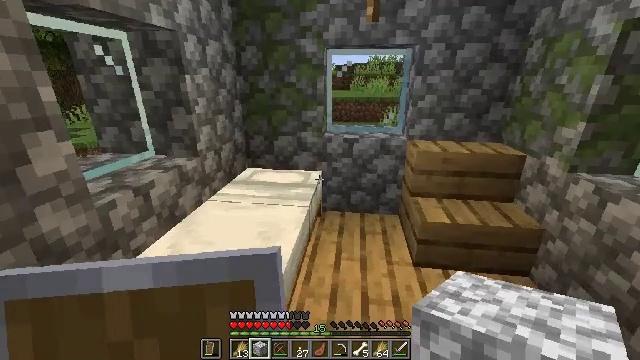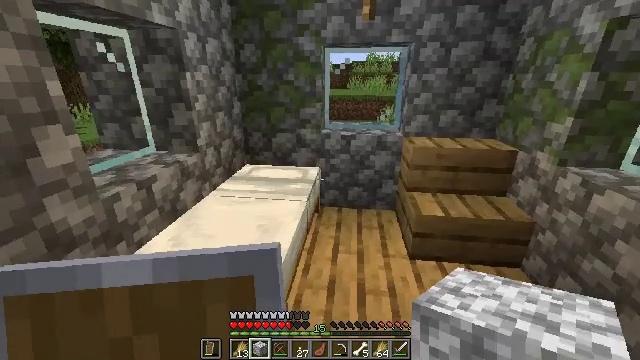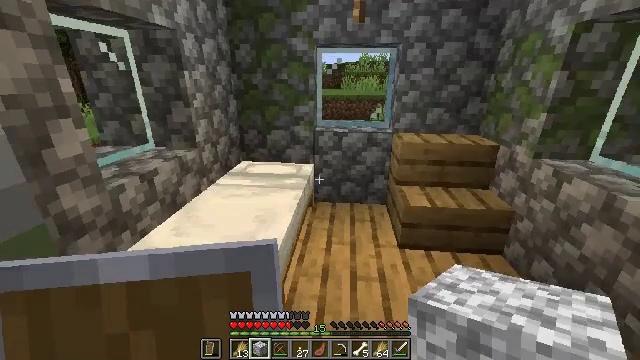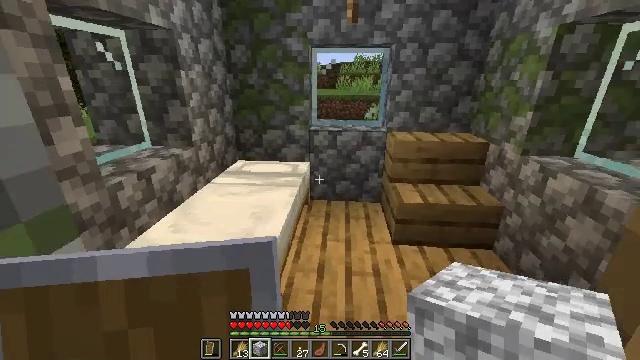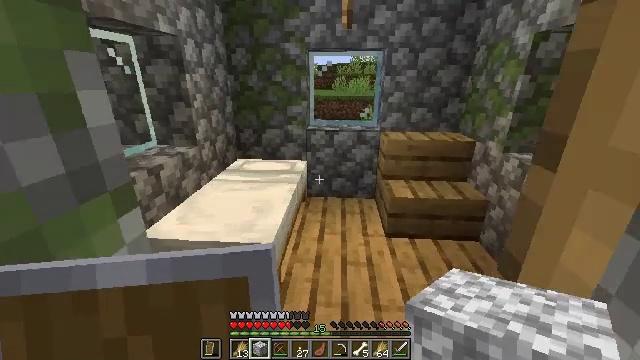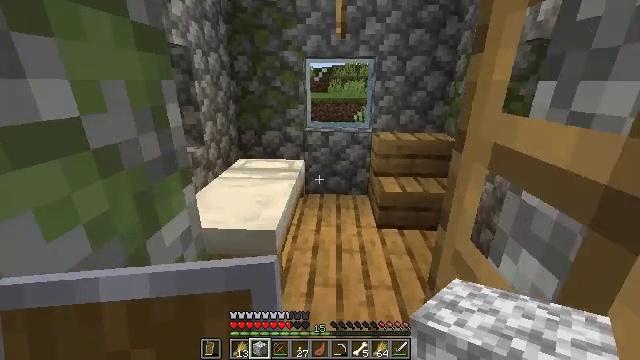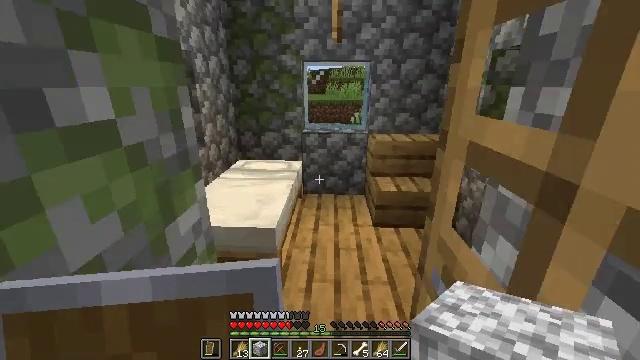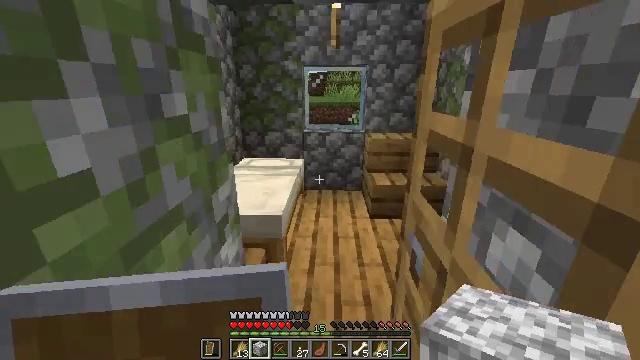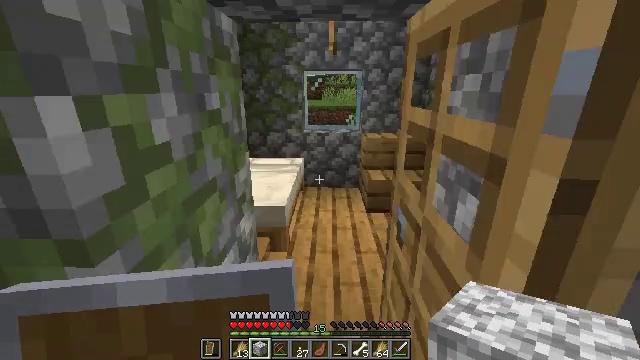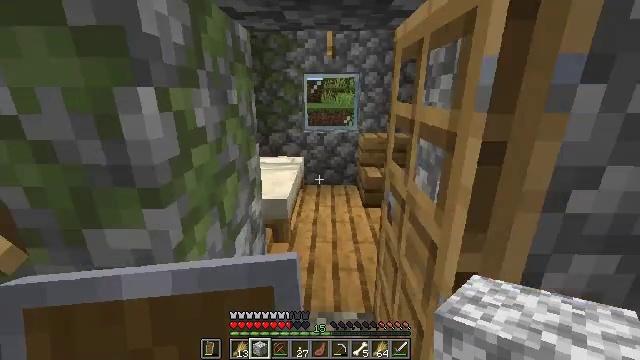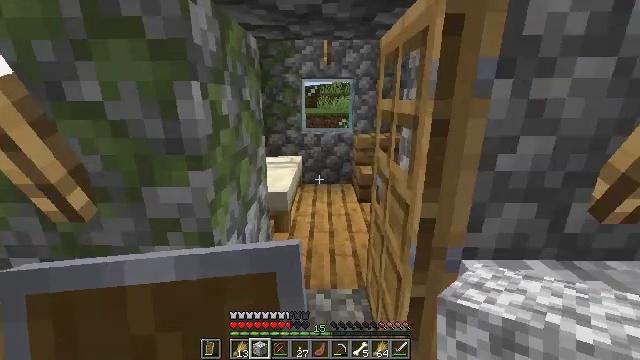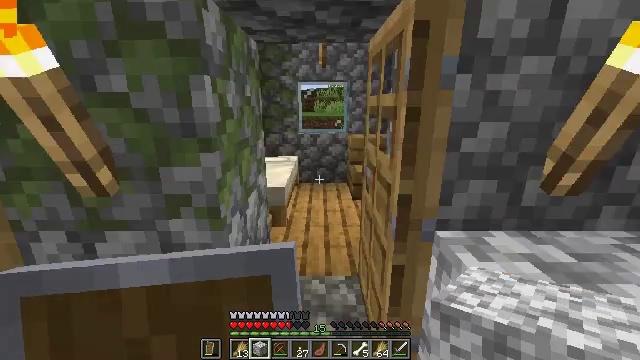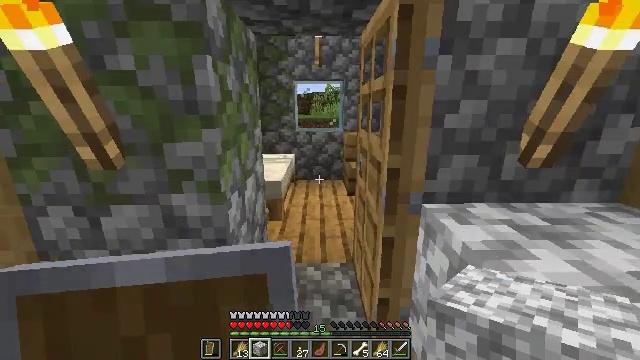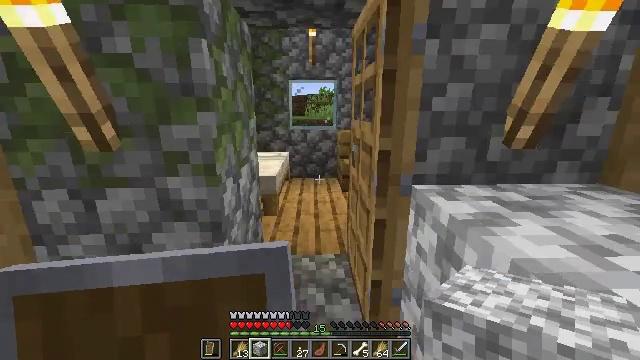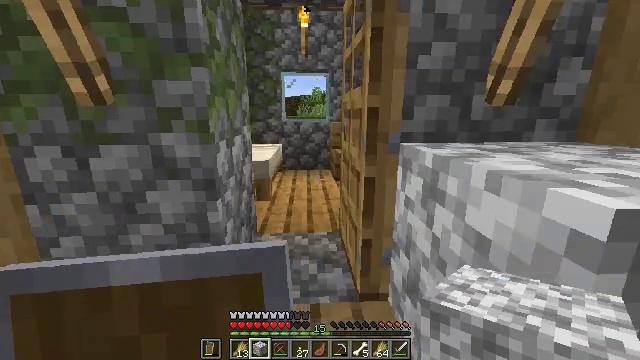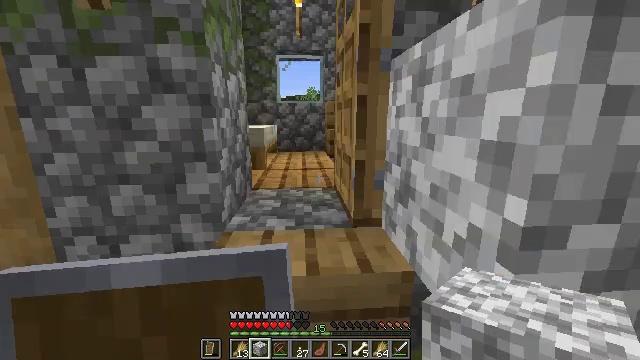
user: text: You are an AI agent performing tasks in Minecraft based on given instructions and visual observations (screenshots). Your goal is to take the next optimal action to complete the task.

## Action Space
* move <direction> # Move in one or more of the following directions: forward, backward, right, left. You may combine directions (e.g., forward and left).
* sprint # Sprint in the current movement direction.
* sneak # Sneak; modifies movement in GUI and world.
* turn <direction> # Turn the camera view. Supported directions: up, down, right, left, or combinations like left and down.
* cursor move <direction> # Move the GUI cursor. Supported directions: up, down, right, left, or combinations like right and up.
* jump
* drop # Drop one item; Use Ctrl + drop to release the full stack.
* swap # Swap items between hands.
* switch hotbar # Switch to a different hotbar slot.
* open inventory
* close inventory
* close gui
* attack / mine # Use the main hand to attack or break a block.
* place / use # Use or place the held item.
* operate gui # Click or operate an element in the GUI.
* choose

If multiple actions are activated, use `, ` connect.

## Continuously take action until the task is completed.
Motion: motion action
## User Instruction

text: Gather the bell for your inventory.
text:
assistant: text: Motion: move back
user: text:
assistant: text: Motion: move back, turn right
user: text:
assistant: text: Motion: move back, turn right
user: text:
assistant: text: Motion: move back
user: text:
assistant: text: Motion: move back
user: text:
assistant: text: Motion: move back
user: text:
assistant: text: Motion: move back
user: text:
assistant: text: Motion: move back
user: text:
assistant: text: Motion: move back
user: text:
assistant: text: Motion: move back, turn up
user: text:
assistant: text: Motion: move back, turn up
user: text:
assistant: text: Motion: no_op
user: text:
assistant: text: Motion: turn right
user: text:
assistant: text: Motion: turn right
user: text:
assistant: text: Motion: turn right and up
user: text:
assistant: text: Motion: turn up
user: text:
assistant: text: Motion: no_op
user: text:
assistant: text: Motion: no_op
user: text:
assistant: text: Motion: no_op
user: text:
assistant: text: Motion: no_op
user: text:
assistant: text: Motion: no_op
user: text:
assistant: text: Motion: no_op
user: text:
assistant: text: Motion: no_op
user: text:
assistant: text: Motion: no_op
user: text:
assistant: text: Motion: no_op
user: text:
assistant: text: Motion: turn right
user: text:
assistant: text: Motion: turn right and up
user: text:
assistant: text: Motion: no_op
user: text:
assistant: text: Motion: no_op
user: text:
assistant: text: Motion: no_op